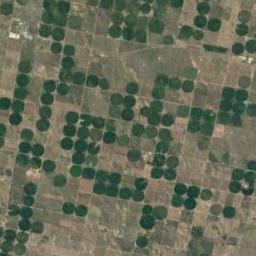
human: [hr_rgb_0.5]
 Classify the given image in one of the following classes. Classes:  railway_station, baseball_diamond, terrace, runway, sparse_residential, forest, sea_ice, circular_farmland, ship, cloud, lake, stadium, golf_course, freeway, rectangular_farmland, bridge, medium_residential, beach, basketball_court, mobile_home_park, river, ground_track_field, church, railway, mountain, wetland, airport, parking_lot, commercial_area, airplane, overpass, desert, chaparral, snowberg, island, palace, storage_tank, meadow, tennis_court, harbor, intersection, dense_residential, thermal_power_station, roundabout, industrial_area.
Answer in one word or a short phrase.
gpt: circular_farmland